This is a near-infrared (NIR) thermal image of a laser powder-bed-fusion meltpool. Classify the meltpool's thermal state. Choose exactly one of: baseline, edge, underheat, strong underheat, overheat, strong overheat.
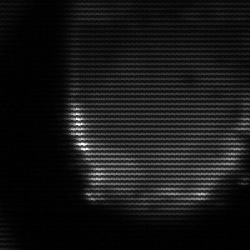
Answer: edge